Question: I am trying to use the attributes in ServiceStack.DataAnnotations to mark the properties in my POCOs so that the tables have the correct indexes, but it does not seem to work.
My POCO:
'''
public class AlfaTo
{
[ServiceStack.DataAnnotations.Index(Unique = true)]
[ServiceStack.DataAnnotations.AutoIncrement]
public long id { get; set; }
[ServiceStack.DataAnnotations.Index(Unique = false)]
public string protocol { get; set; }
[ServiceStack.DataAnnotations.Index(Unique = false)]
public DateTime timestamp_created { get; set; }
public DateTime timestamp_receivedServer { get; set; }
public string data { get; set; }
[ServiceStack.DataAnnotations.Index(Unique = false)]
public long responseId { get; set; }
}
'''
Code to create the table:
'''
dbConnCommOrm.CreateTableIfNotExists<AlfaTo>();
'''
And the result shows that the only thing created is the PrimaryKey for "Id", nothing else:

What am I missing here?
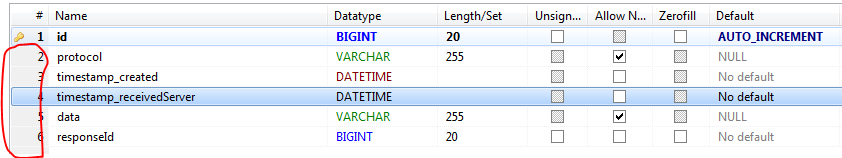
Answer: For unexplained reasons, it suddenly started to work. Maybe it was some "cache" problem with DLLs or something, I am not sure, but it started to work with the attributes.
Just answering this so I can "close it" )(